Interaction volume radius: 5 \u00c5
Interaction volume height: 15 \u00c5
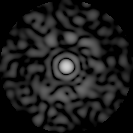
Disorder parameter: 0.8553